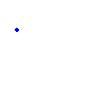
Particle: proton